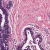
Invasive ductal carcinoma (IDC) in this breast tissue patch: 0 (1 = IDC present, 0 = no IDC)